Field crop: tomato
Growth stage: 2
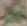
Species: solanum